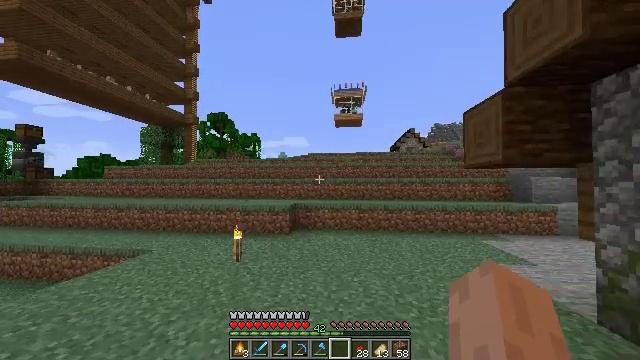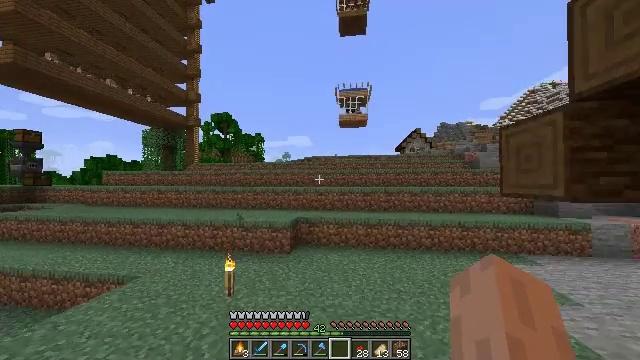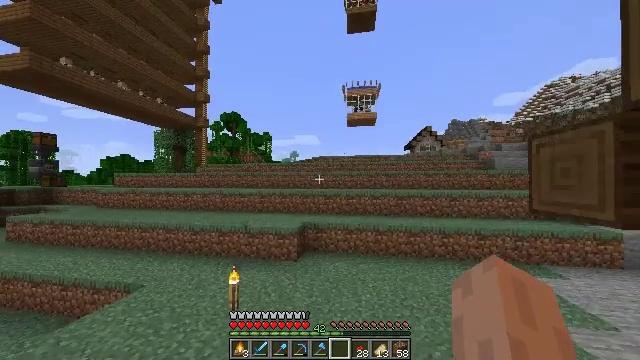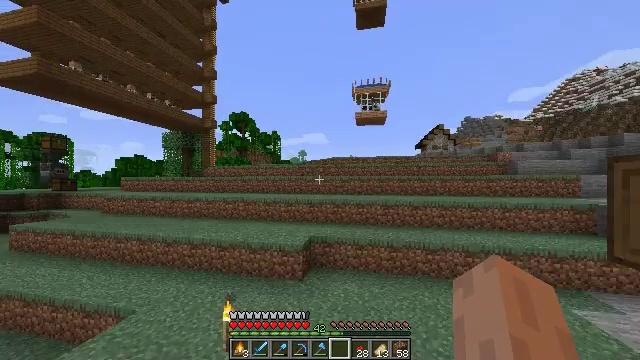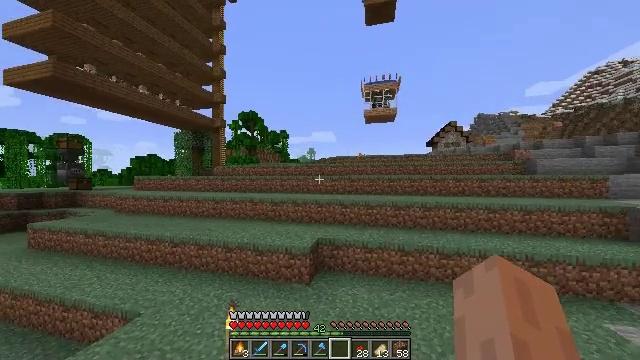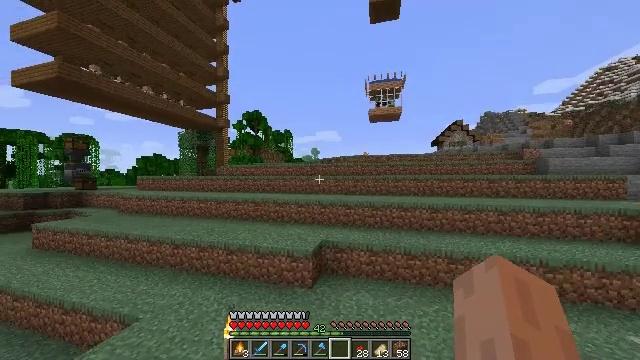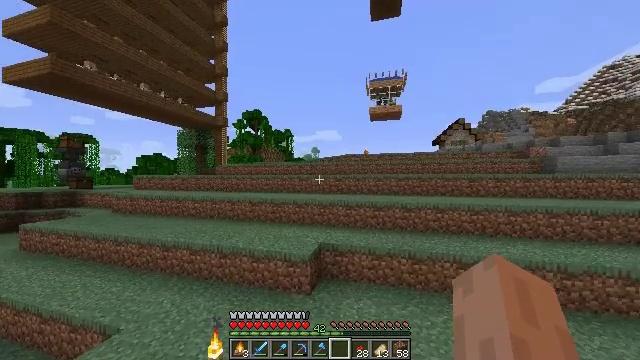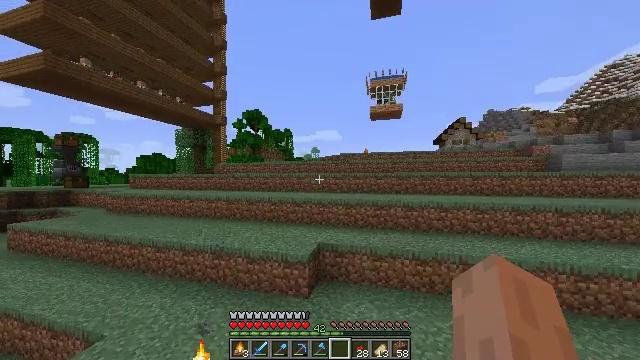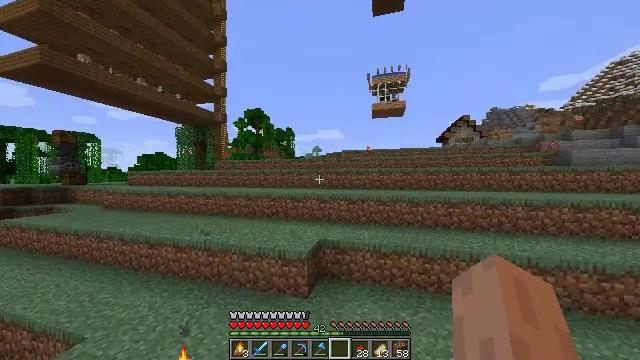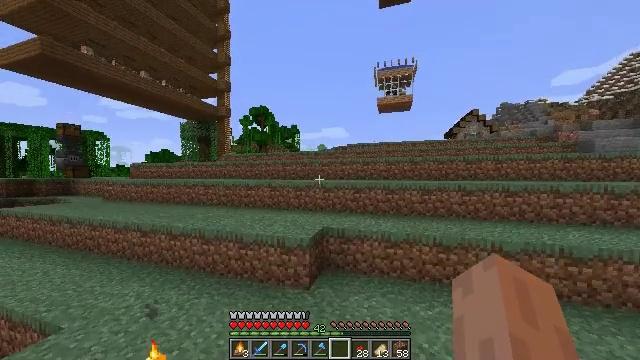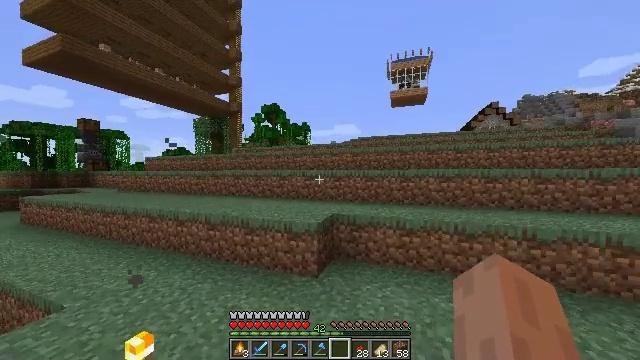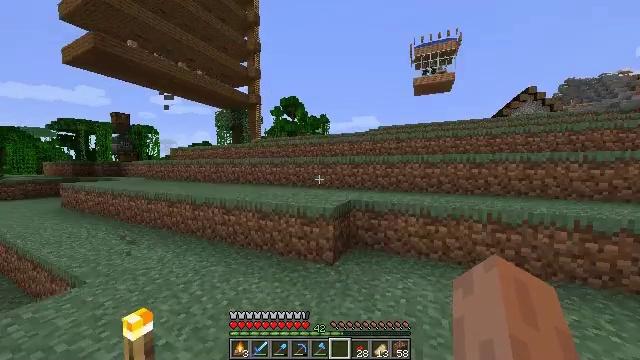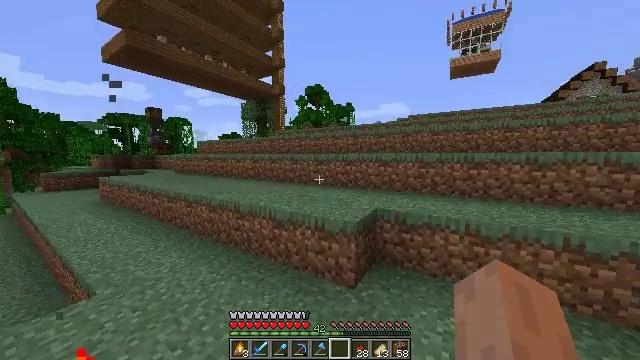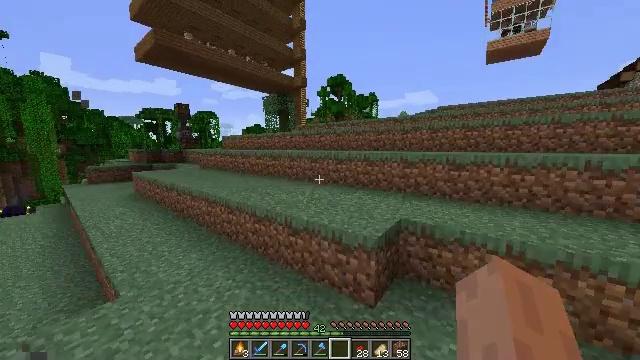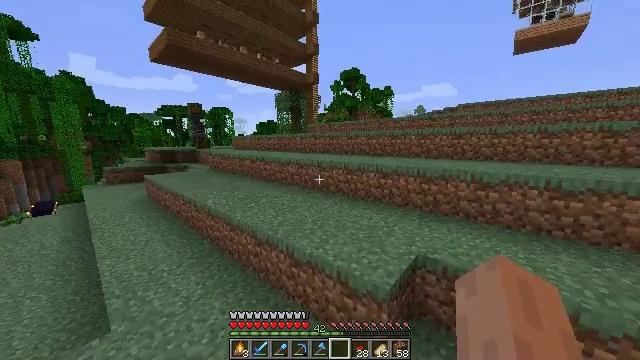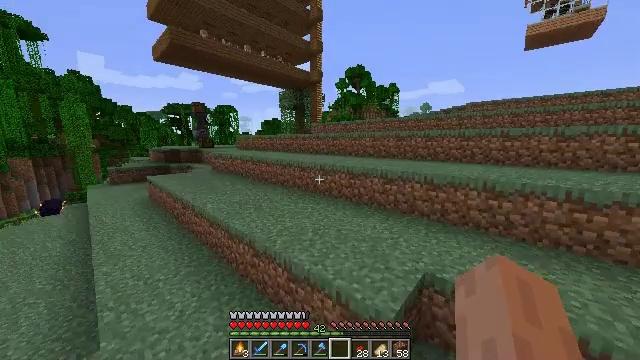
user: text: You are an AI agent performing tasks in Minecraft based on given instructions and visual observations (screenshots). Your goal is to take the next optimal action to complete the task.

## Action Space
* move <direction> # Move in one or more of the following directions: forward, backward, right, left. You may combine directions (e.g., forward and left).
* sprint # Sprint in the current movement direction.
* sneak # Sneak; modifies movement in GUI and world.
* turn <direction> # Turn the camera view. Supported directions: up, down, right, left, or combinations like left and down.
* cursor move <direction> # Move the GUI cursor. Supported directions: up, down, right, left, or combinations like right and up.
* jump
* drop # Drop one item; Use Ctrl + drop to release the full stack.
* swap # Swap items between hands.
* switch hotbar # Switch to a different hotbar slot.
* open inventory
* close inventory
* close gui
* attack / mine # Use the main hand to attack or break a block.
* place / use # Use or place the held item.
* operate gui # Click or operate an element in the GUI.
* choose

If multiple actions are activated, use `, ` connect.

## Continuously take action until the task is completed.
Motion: motion action
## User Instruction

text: Break the smooth stone slab to reuse it.
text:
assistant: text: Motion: move forward, sprint, turn left, jump
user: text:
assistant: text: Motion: move forward, sprint, turn left, jump
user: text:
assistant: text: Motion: move forward, sprint, turn left, jump
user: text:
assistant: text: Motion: move forward, sprint, turn left, jump
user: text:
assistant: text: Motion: move forward, turn left, jump
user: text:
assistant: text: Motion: move forward, jump
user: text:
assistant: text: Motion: move forward, jump
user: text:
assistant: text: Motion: move forward, jump
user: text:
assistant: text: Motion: move forward, turn left, jump
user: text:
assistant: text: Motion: move forward, turn left, jump
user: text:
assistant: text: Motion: move forward, turn left and down, jump
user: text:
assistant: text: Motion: move forward, turn left and down, jump
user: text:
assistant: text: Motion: move forward, turn left and down, jump
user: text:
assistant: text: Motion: move forward, sprint, turn left and down, jump
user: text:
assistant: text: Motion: move forward, sprint, turn left, jump
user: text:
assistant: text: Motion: move forward, sprint, jump
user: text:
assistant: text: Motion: move forward, jump
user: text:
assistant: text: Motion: move forward, jump
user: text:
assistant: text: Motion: move forward, jump
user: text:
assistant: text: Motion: move forward, jump
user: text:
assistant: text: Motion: move forward, turn left, jump
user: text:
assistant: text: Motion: move forward, sprint, turn left, jump
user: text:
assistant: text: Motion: move forward, sprint, turn left, jump
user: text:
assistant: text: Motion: move forward, sprint, turn left, jump
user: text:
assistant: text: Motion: move forward, sprint, turn left, jump
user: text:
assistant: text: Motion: move forward, turn left, jump
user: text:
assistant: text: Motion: move forward, turn left, jump
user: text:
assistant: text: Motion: move forward, jump
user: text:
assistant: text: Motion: move forward, jump
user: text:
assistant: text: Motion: move forward, jump